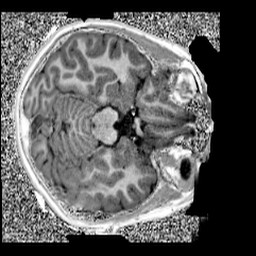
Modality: UNIT1
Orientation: axial
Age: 11
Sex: female
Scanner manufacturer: siemens
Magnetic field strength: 3 T
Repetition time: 4 s
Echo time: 0.00299 s